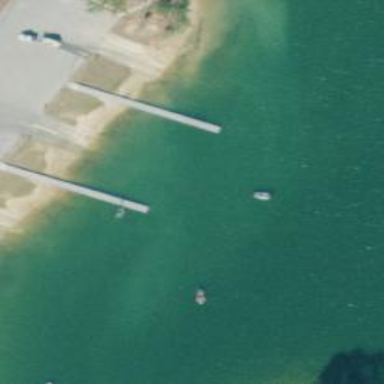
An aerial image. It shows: Slipway on leisure land.